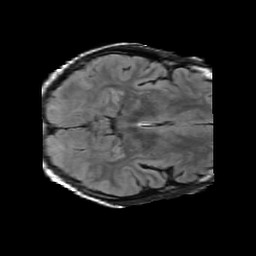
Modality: FLAIR
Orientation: axial
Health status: ill
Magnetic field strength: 3 T